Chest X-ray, PA view. Patient: 56 years old, sex F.
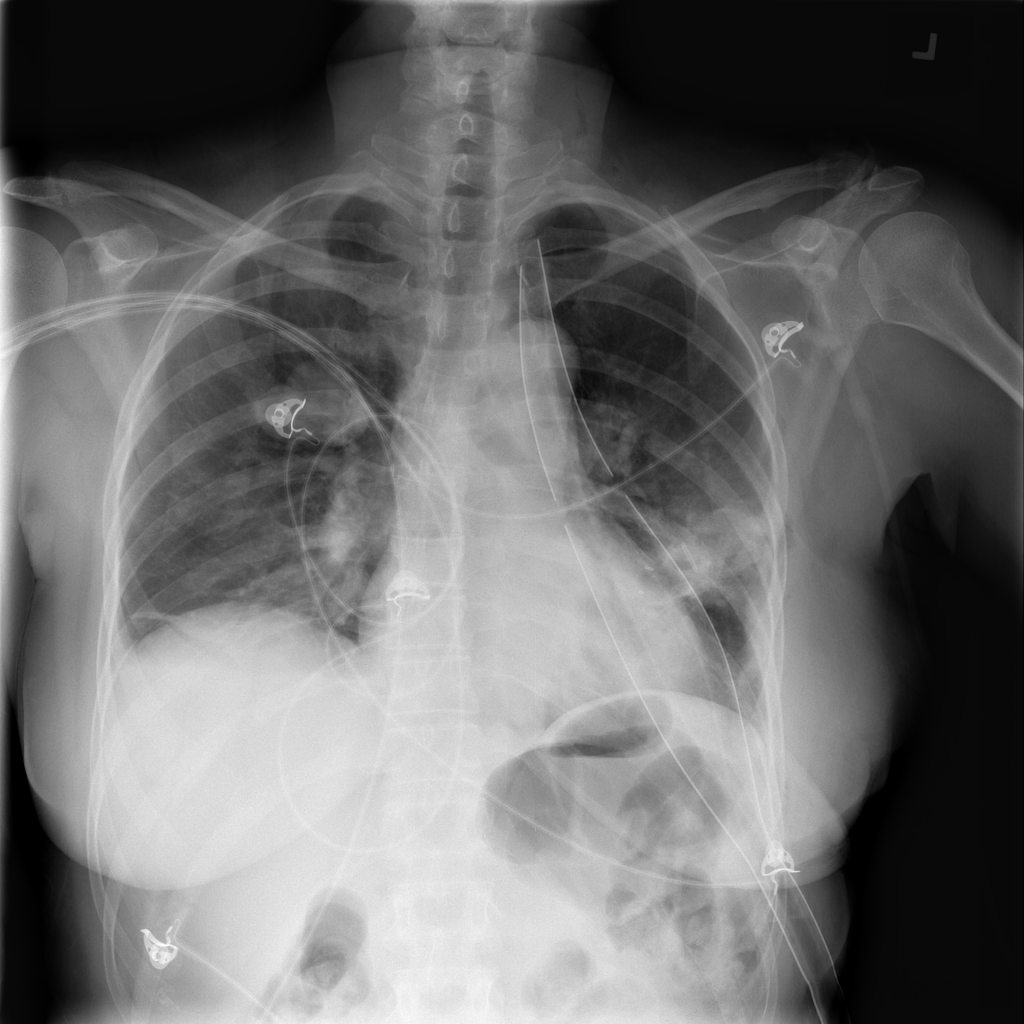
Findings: Nodule